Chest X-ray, PA view. Patient: 74 years old, sex M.
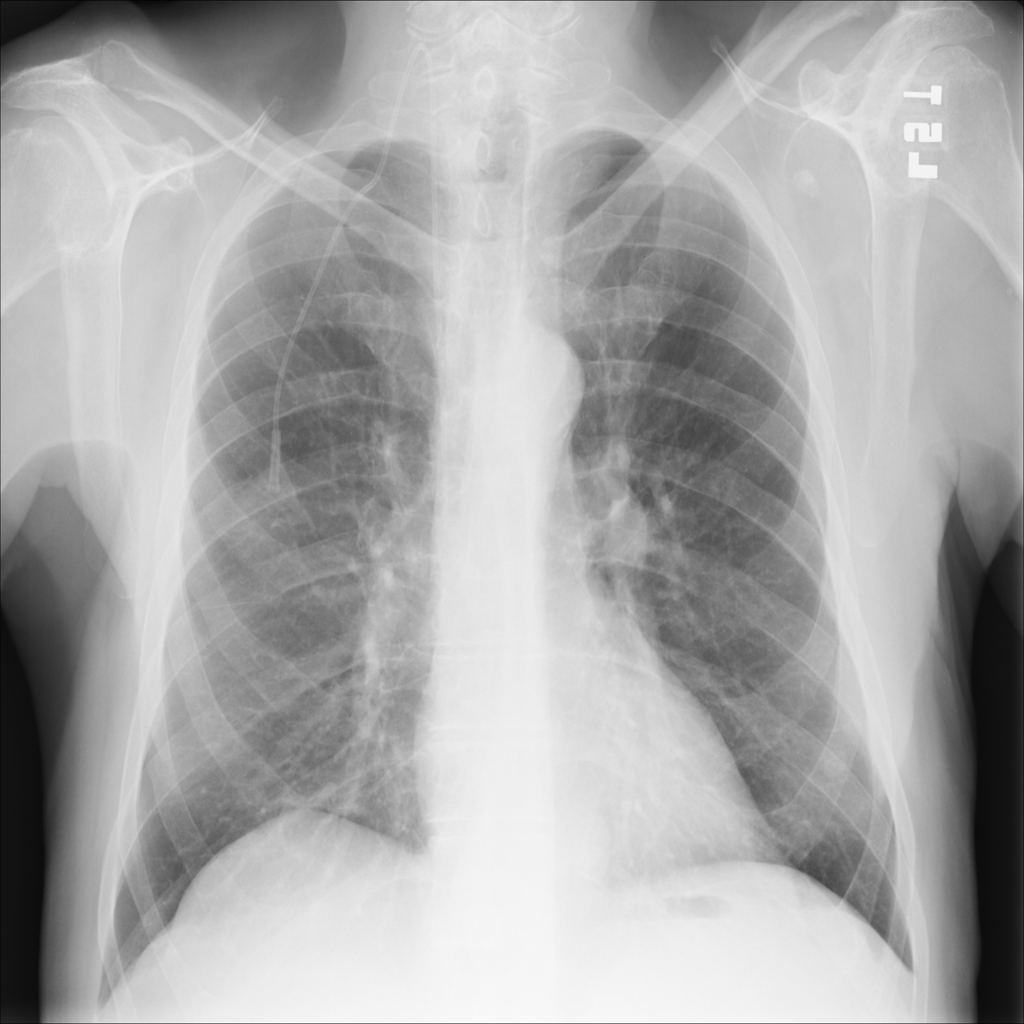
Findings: No Finding